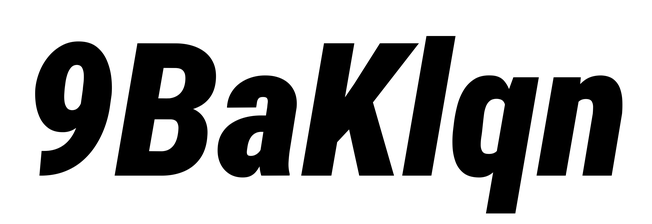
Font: Roboto-Italic_Condensed_Black_Italic